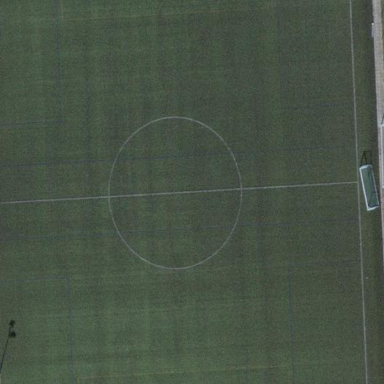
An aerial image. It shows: Soccer pitch for leisure land activities.